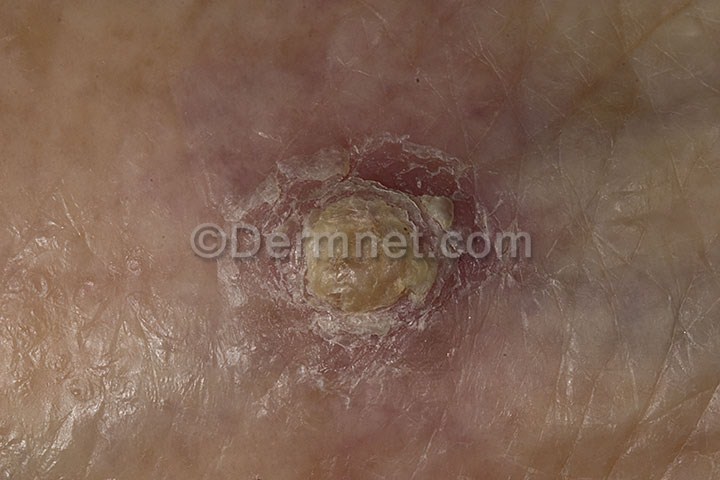
Disease: Actinic Keratosis Basal Cell Carcinoma and other Malignant Lesions